Field crop: maize
Growth stage: 2
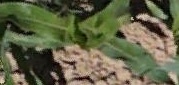
Species: maize